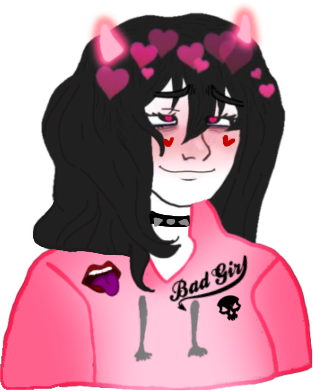
Label: 5_Doomer_Girl